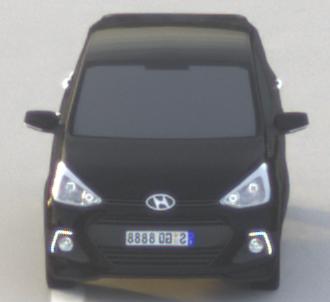
Make: Hyundai
Model: i10
Detailed model: Gen. 2
Model produced from: 2013
Model produced until: 2019
Doors: 5
Color: black
Road condition: dry road
Daytime: sunrise or sunset
Contrast: low contrast